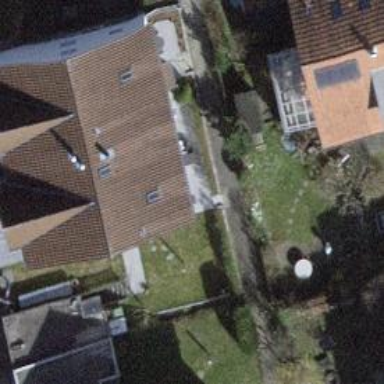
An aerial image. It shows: Semidetached house.